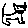
Label: cat